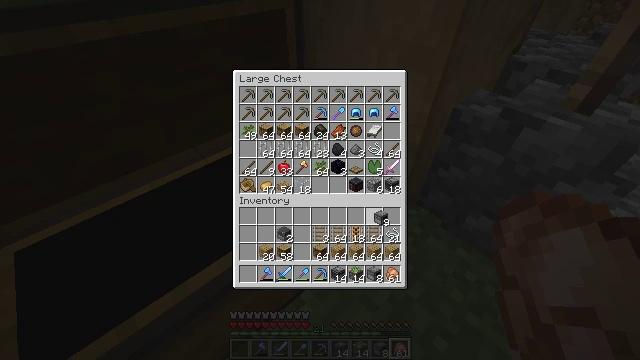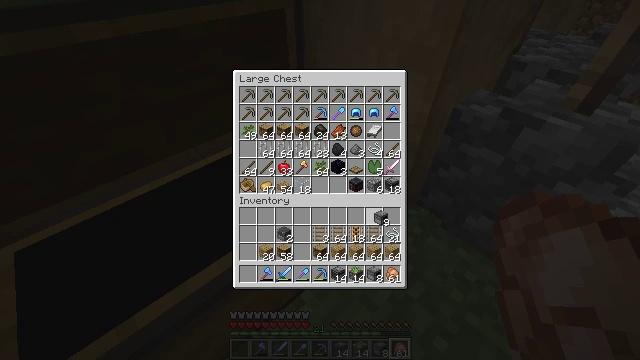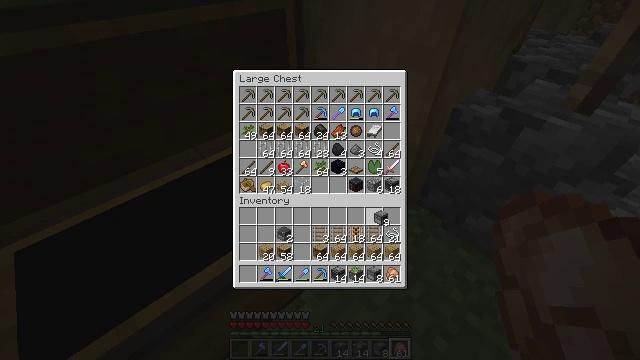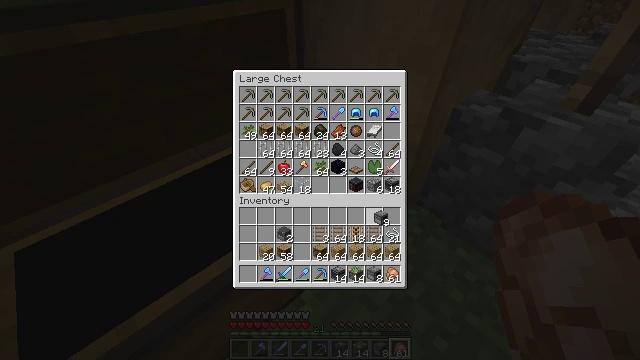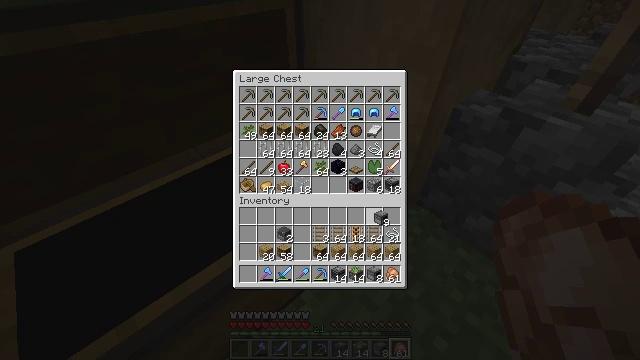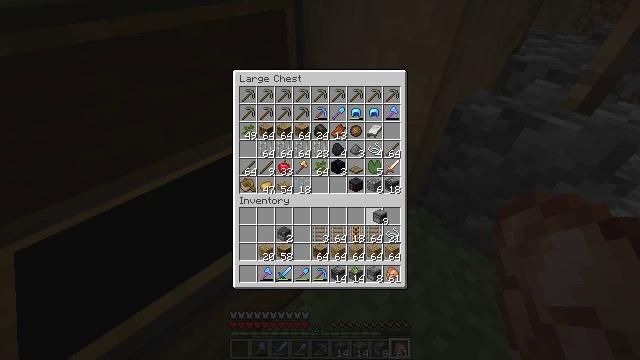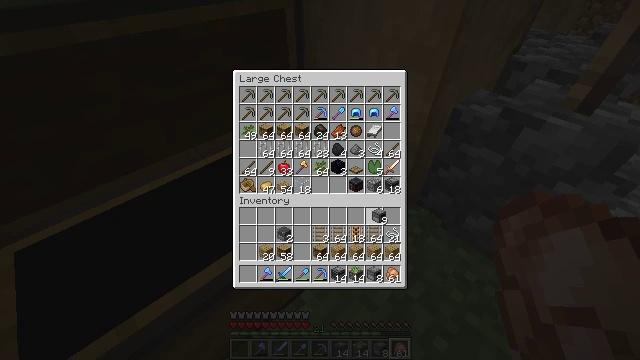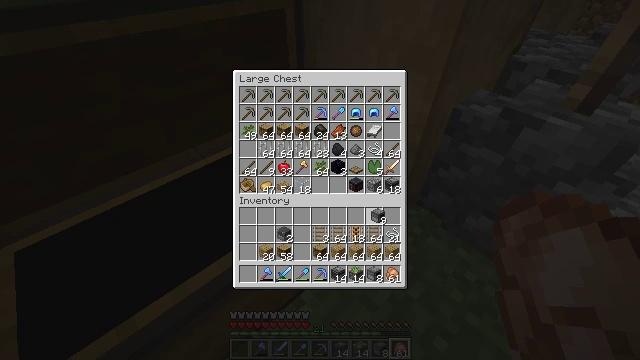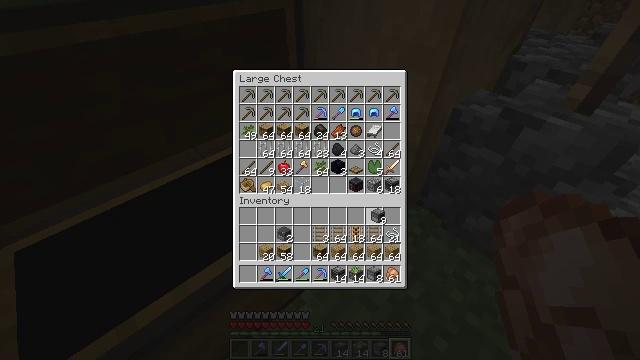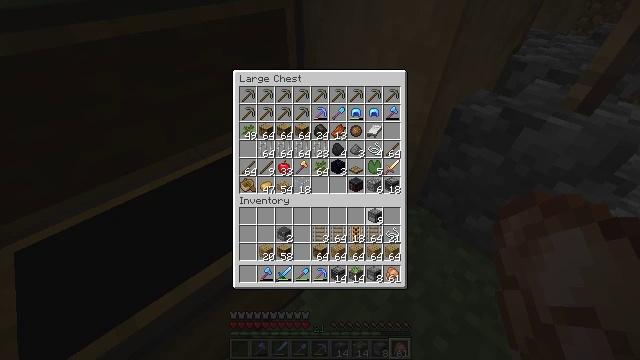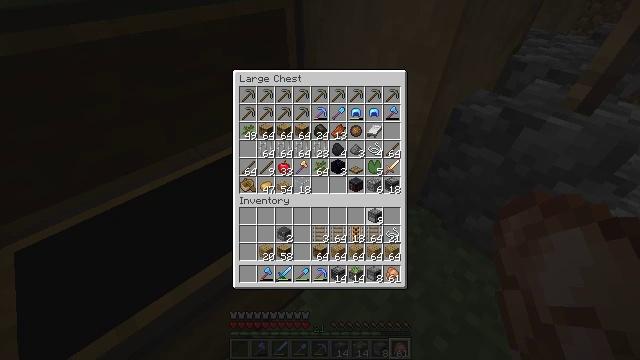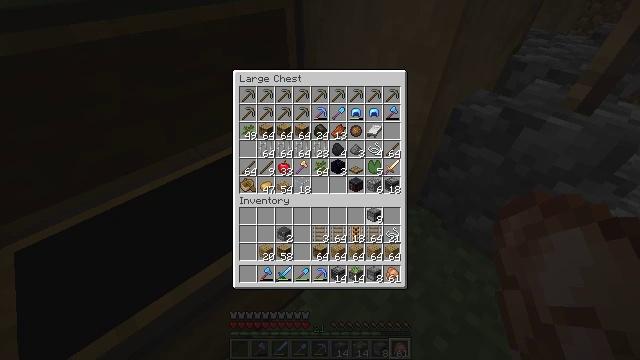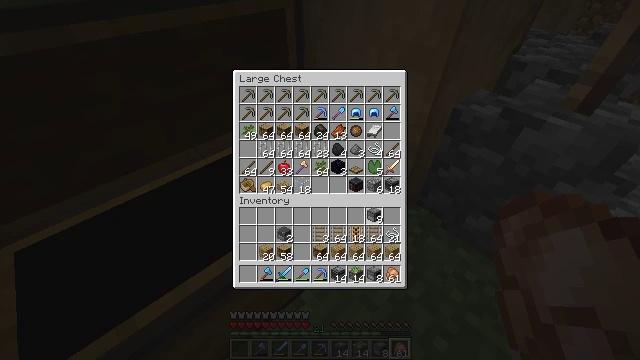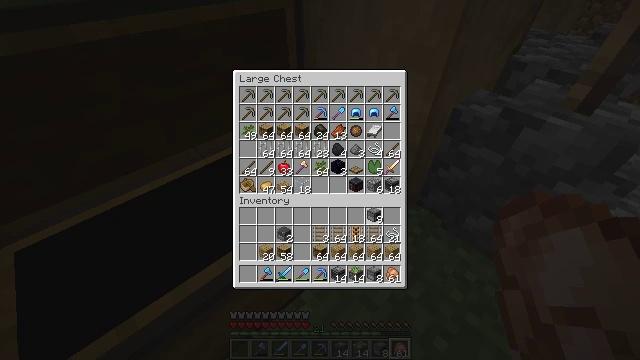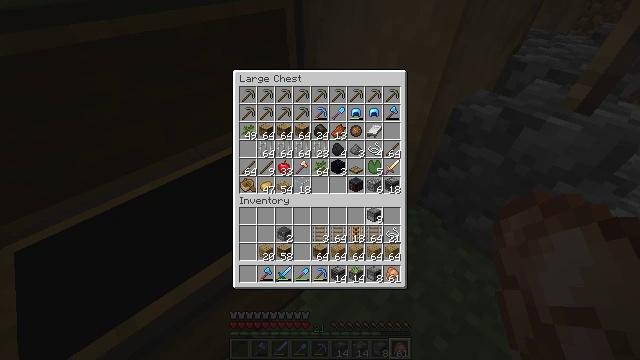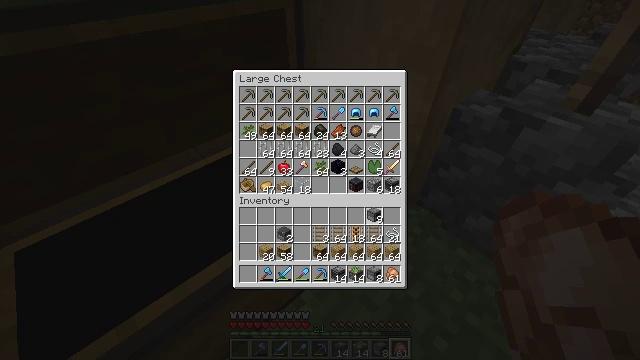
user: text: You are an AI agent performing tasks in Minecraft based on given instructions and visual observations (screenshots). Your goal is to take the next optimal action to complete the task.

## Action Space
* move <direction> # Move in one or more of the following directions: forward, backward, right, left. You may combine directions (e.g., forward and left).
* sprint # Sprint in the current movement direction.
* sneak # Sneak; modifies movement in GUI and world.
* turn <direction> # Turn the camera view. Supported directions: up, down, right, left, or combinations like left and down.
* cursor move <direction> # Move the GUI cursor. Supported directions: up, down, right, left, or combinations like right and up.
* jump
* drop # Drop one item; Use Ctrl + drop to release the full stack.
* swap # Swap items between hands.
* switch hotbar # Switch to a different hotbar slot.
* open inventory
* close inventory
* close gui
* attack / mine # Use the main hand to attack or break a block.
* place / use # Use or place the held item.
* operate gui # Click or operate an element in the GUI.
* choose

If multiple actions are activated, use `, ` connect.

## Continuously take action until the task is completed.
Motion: motion action
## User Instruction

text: Remove a furnace from the inventory.
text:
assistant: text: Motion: no_op
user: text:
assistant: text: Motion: no_op
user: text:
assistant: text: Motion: no_op
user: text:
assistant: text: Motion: no_op
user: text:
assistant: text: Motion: no_op
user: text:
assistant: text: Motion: no_op
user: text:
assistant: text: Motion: no_op
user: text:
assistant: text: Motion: no_op
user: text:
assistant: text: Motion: no_op
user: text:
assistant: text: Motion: no_op
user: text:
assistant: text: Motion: no_op
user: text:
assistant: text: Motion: no_op
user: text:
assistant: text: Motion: no_op
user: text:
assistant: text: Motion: choose
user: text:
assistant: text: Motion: choose
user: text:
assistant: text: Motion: choose
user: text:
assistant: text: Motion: no_op
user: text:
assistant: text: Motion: no_op
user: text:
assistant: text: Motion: no_op
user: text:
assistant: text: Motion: no_op
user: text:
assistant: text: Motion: no_op
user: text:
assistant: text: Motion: no_op
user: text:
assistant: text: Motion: no_op
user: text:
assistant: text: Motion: no_op
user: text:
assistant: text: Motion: no_op
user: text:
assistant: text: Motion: no_op
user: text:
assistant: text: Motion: choose
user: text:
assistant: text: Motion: choose
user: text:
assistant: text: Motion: choose
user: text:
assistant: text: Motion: no_op